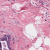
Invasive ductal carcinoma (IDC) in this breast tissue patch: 0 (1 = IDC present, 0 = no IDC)